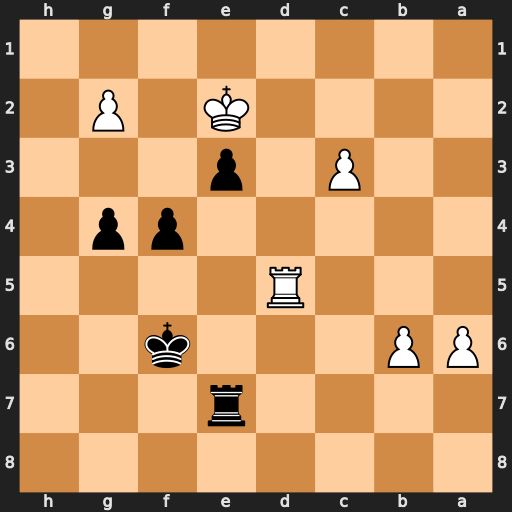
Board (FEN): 8/4r3/PP3k2/3R4/5pp1/2P1p3/4K1P1/8
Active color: b
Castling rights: -
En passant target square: -
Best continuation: f3+ gxf3 gxf3+ Kxf3 e2